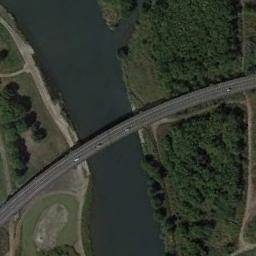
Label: bridge